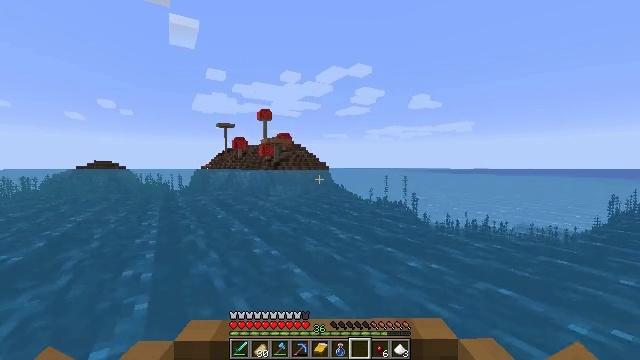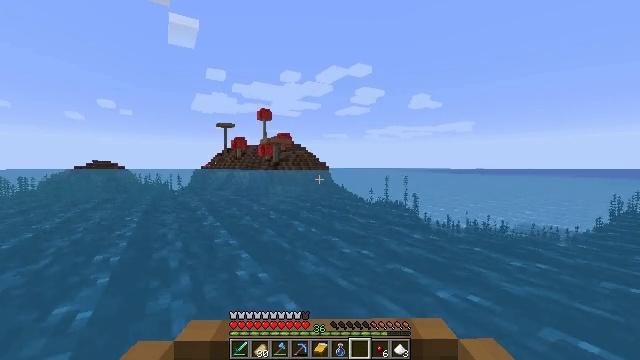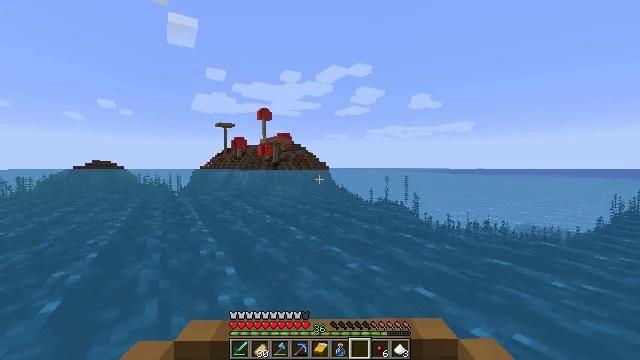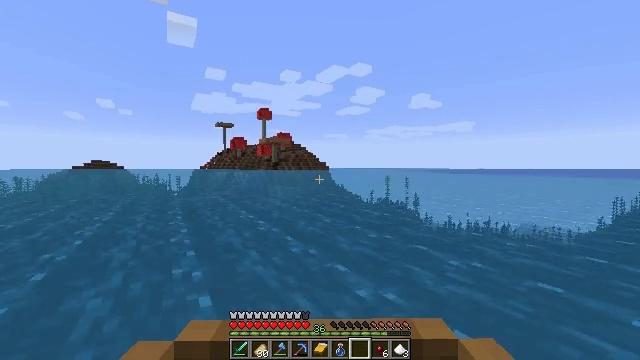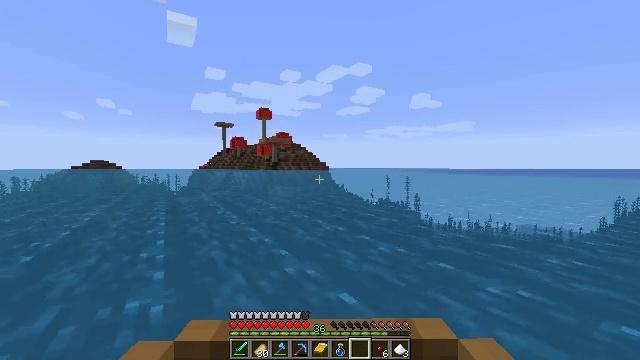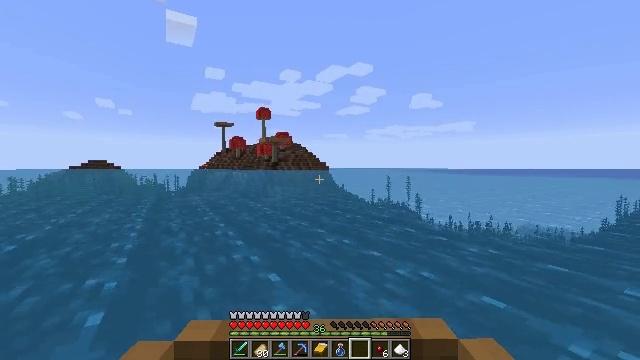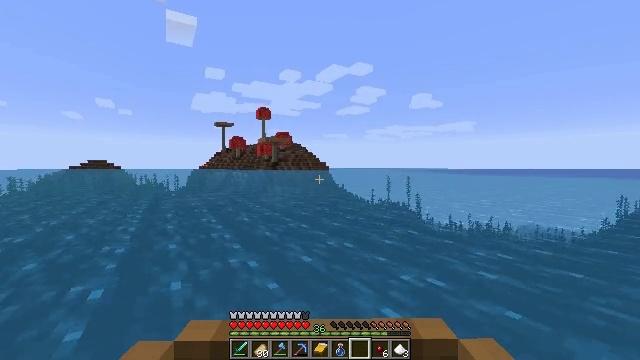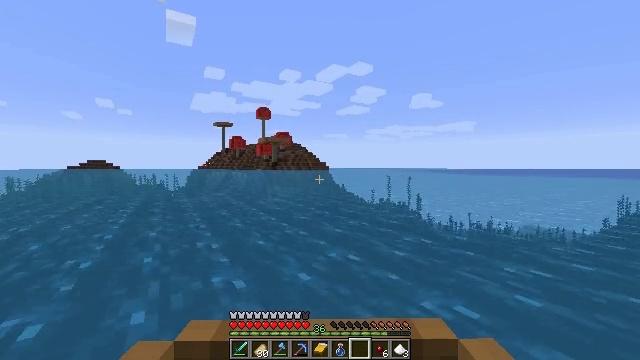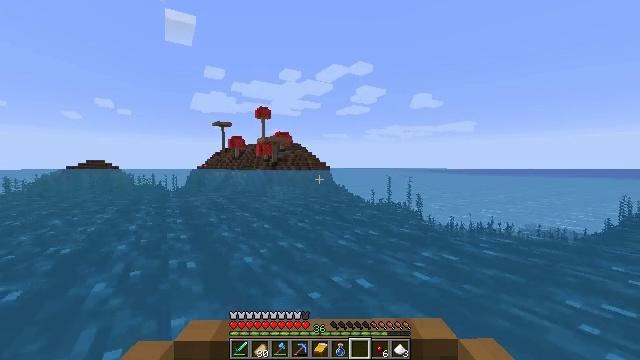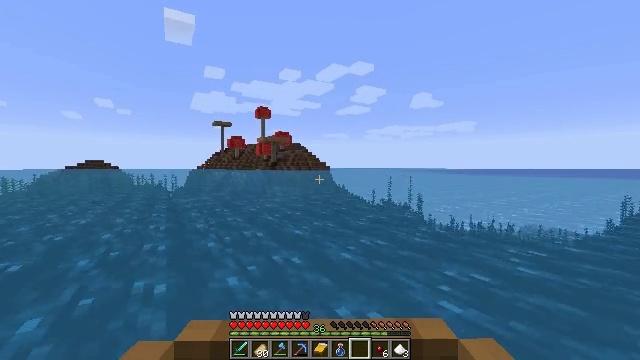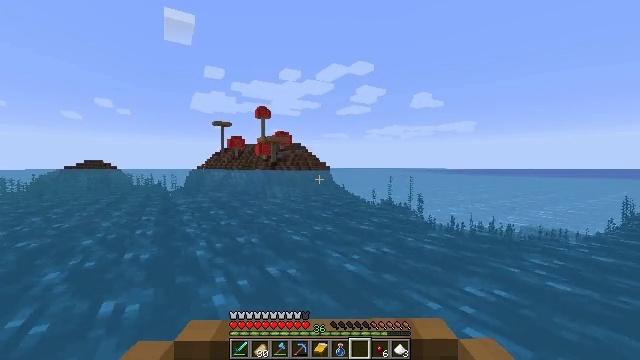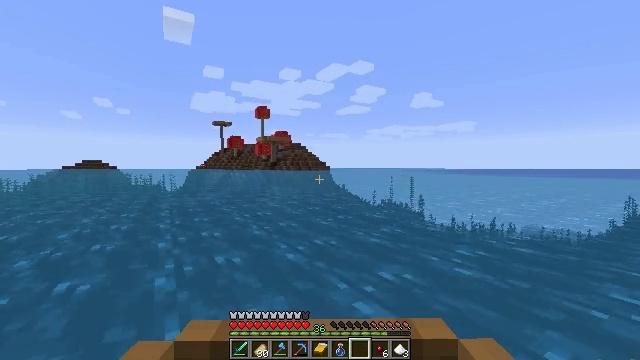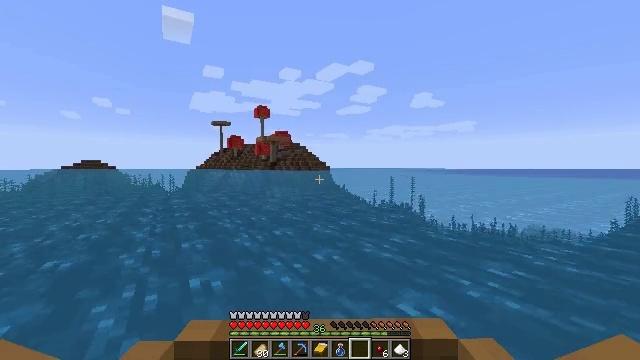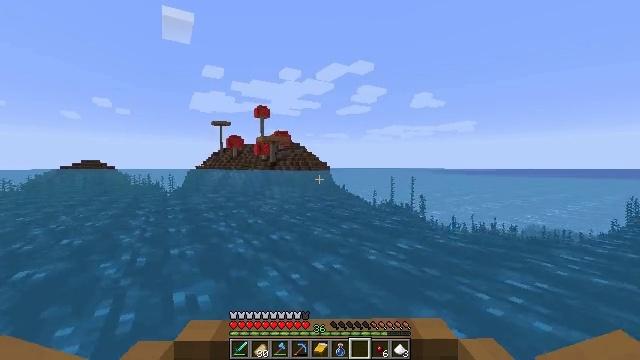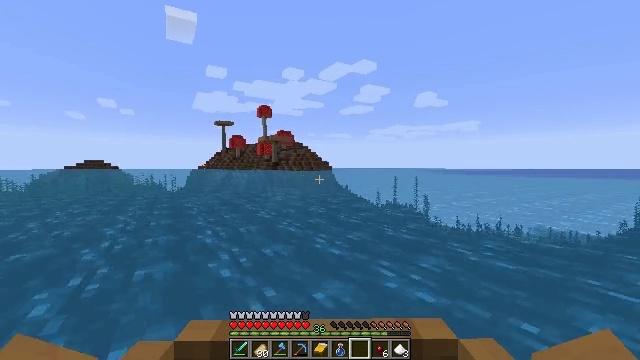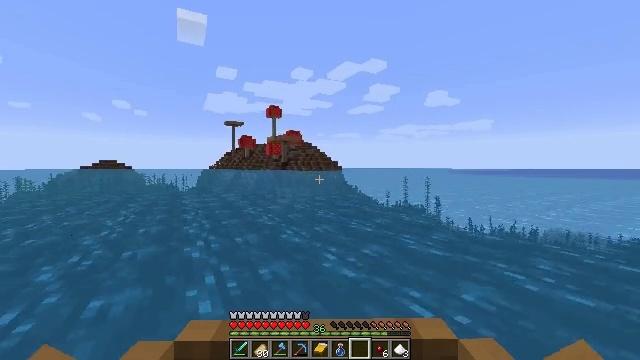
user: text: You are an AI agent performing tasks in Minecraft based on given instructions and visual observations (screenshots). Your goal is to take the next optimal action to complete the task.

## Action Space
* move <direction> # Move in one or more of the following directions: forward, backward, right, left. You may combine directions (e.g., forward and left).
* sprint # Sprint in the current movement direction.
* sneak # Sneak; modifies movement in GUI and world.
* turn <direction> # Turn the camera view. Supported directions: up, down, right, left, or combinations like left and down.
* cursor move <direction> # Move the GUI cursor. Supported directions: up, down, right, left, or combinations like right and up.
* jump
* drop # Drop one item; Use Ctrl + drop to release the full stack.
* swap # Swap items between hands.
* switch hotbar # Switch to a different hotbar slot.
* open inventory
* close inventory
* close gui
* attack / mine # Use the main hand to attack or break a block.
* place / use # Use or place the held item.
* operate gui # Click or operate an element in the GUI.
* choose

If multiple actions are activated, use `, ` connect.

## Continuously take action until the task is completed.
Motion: motion action
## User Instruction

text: Break the mushroom stem block.
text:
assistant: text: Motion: move forward
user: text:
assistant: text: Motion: move forward
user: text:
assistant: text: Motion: move forward
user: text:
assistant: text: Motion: move forward
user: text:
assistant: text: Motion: move forward
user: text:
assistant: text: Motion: move forward
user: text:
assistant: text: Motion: move forward
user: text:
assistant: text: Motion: move forward
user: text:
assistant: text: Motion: move forward
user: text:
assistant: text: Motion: move forward
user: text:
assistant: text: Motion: move forward
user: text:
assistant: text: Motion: move forward
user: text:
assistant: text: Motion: move forward and move left
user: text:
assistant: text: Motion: move forward and move left
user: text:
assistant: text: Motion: move forward and move left
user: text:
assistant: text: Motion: move forward
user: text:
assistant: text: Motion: move forward
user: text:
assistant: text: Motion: move forward
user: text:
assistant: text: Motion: move forward
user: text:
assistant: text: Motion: move forward
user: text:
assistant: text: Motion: move forward
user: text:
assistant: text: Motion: move forward
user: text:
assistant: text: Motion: move forward
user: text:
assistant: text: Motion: move forward and move right
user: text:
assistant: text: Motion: move forward
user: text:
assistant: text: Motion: move forward
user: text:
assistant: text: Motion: move forward
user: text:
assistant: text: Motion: move forward
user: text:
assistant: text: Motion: move forward
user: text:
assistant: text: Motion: move forward